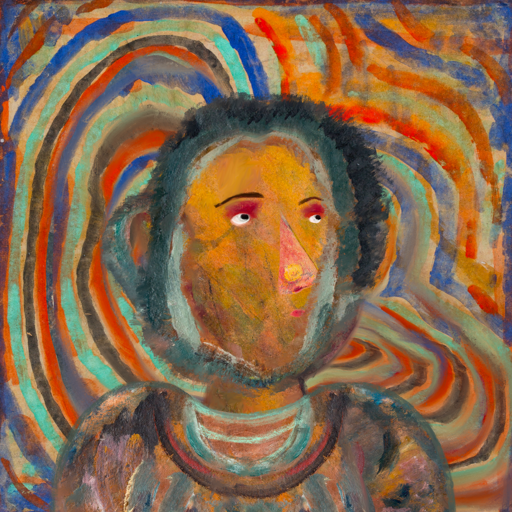
Background: Sisters, Head And Neck Side: Gypsy_Mother, Face Side: Irani, Bust: Boggyland, Hair Side: Boggyland, Head Accessory: Blank, Second Necklace: Blank, Necklace: Blank, Baby: Blank